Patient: sex M, age 34
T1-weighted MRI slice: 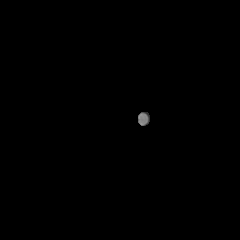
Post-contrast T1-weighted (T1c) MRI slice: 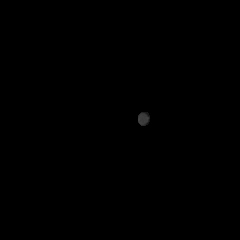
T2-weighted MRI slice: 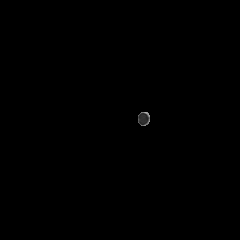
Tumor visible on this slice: no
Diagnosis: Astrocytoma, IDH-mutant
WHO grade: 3